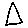
Label: triangle